Question:
With emacs (non windows), I see '$' mark at the end of the line when the terminal width is narrow. Is there a way to break the long line to the next line instead of showing the '$' mark?
## ADDED
M-x auto-fill-mode works fine for text-mode, but with org-mode, the $ mark remains with the auto-fill-mode.
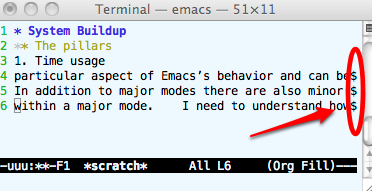
Answer: You can get emacs to break long lines into multiple shorter lines with 'M-x fill-paragraph' or 'M-x fill-region'. You can also make this the default behavior with 'M-x auto-fill-mode'.